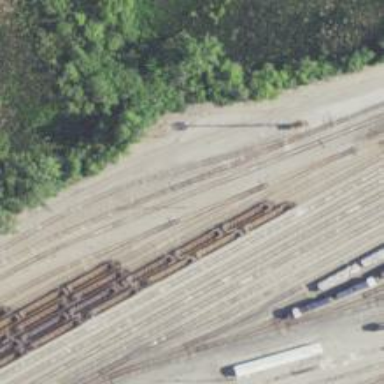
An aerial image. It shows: Railway yard used for servicing trains.